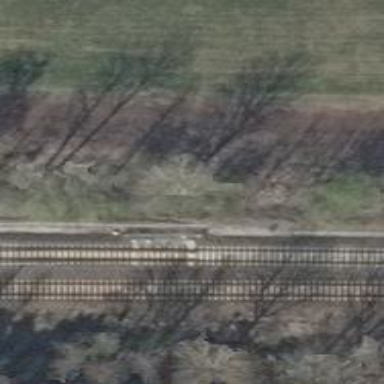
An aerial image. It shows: Railway track with contact line for electrification.